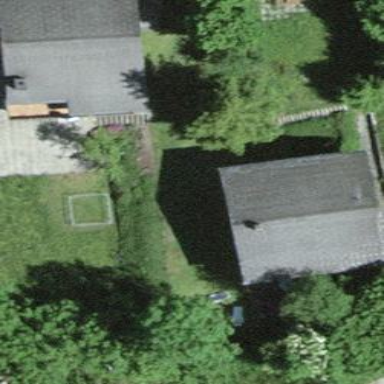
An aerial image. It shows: Simple and straightforward house.